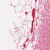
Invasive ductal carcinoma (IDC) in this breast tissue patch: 0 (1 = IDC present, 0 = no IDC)